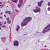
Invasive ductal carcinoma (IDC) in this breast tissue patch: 1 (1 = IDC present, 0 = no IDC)